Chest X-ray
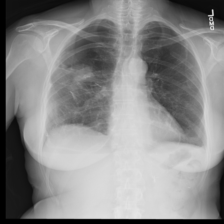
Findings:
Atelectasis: positive
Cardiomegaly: negative
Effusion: negative
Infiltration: negative
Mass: negative
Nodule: negative
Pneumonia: negative
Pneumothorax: negative
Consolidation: negative
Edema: negative
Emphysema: negative
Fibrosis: negative
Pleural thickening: negative
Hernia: negative